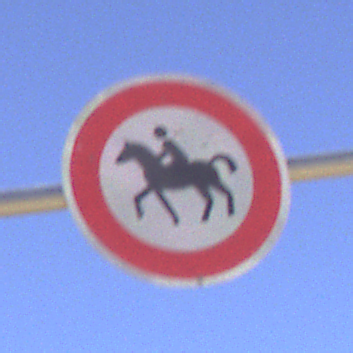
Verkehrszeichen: VerbotReiter
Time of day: Midday
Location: Outdoor (Nature)
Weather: Clear
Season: NotSpecified
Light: Natural